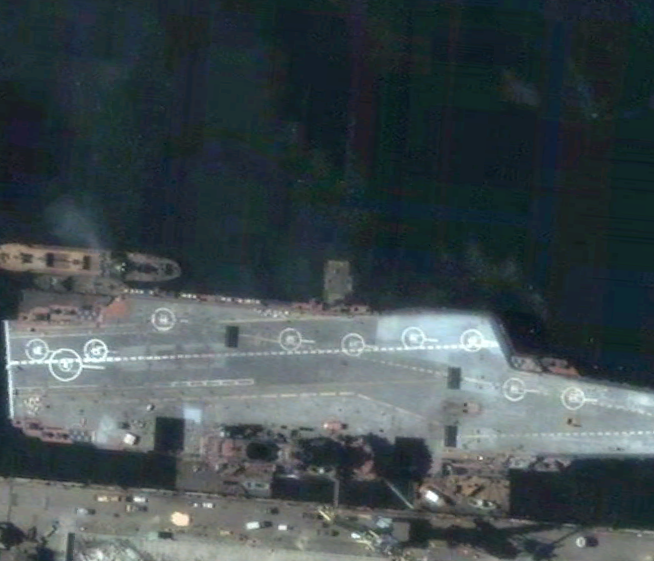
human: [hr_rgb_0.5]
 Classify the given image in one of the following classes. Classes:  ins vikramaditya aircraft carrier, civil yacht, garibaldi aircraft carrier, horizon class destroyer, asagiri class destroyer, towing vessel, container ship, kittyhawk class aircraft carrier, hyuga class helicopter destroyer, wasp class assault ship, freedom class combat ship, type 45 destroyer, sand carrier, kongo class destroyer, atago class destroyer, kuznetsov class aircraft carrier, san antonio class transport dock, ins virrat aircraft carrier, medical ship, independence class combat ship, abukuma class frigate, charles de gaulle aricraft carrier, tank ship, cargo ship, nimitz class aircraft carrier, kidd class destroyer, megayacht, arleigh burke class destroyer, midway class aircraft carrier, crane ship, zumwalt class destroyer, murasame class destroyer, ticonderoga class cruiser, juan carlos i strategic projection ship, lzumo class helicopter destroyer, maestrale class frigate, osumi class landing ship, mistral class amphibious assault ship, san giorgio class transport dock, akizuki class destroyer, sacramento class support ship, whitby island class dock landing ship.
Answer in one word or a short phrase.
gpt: Kuznetsov class aircraft carrier